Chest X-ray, PA view. Patient: 35 years old, sex F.
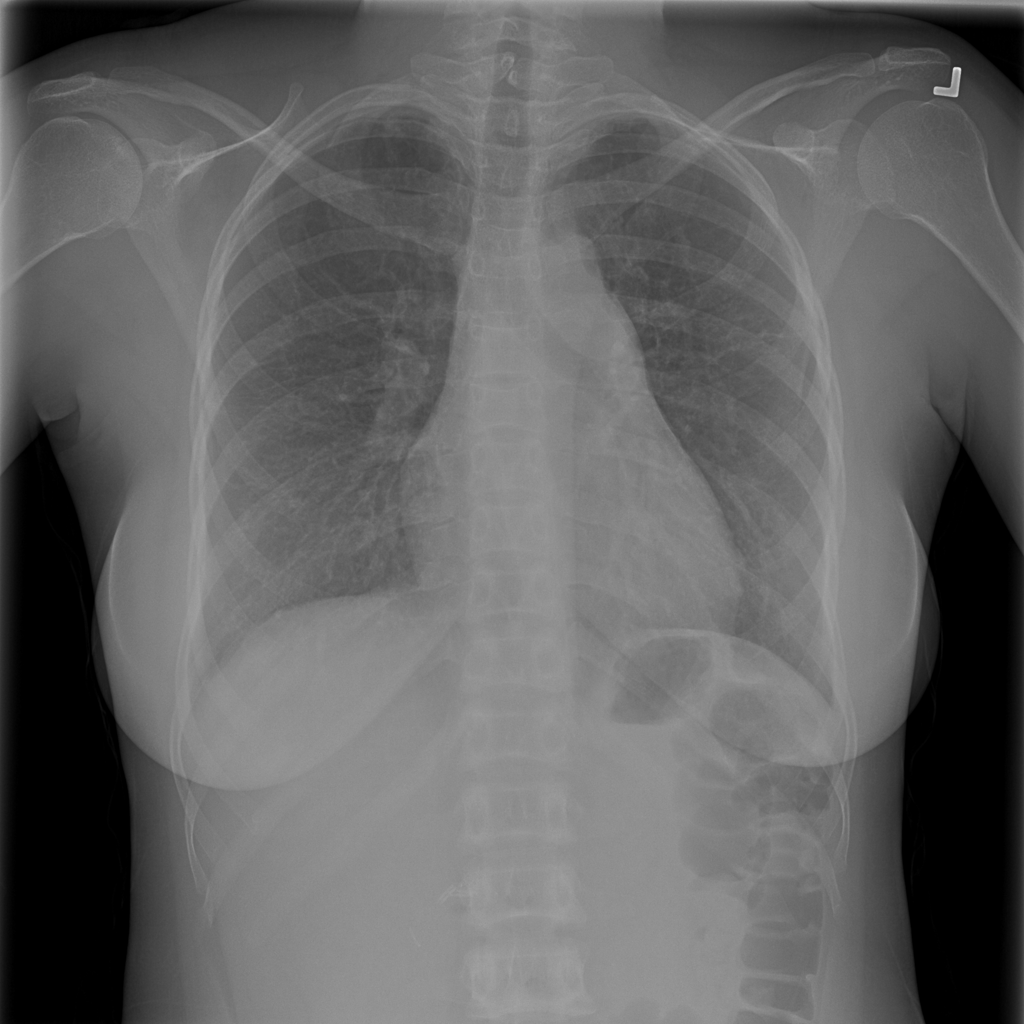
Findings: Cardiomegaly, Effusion